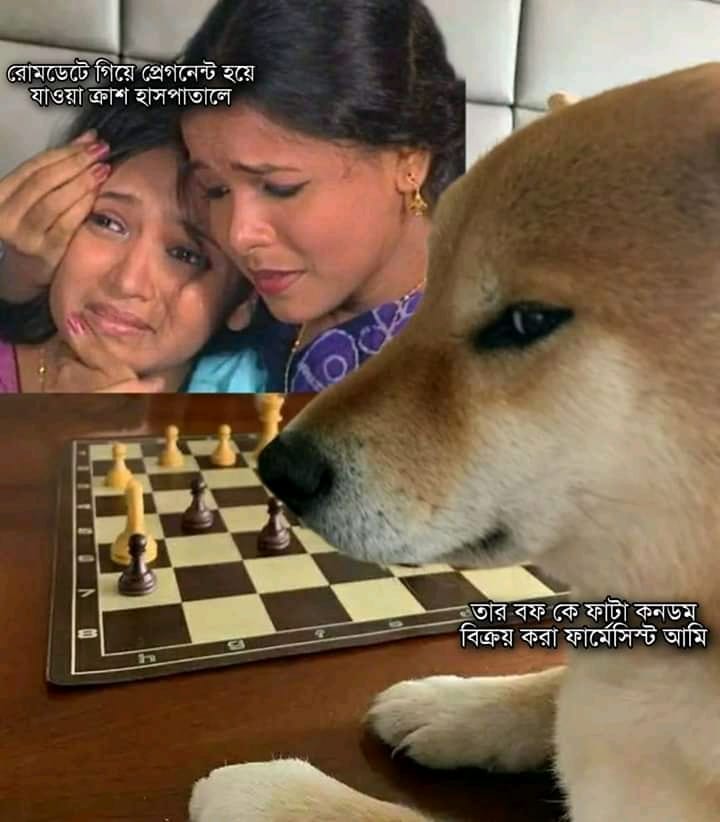
Caption: রোমডেটে গিয়ে প্রেগনেন্ট হয়ে যাওয়া ক্রাশ হাসপাতালে      তার বফ কে ফাটা কনডম বিক্রয় করা ফার্মেসিস্ট আমি
Label: hate